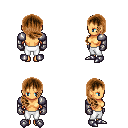
a pixel art fantasy rpg character, female body template, human, tanned skin, steel arm armor, white pants, brown right-swept hairstyle, metal gloves, metal boots, four views (front, back, left, right), 2x2 character sprite sheet, small pixel art, hard edges, no anti-aliasing